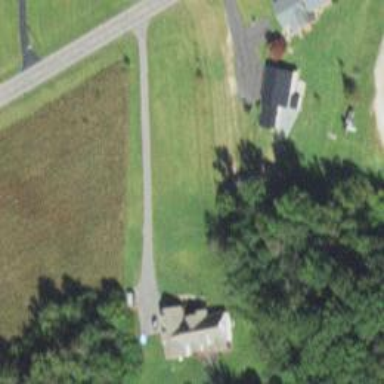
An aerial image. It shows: Driveway.